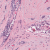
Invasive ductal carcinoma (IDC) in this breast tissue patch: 1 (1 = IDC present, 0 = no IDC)